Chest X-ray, PA view. Patient: 22 years old, sex M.
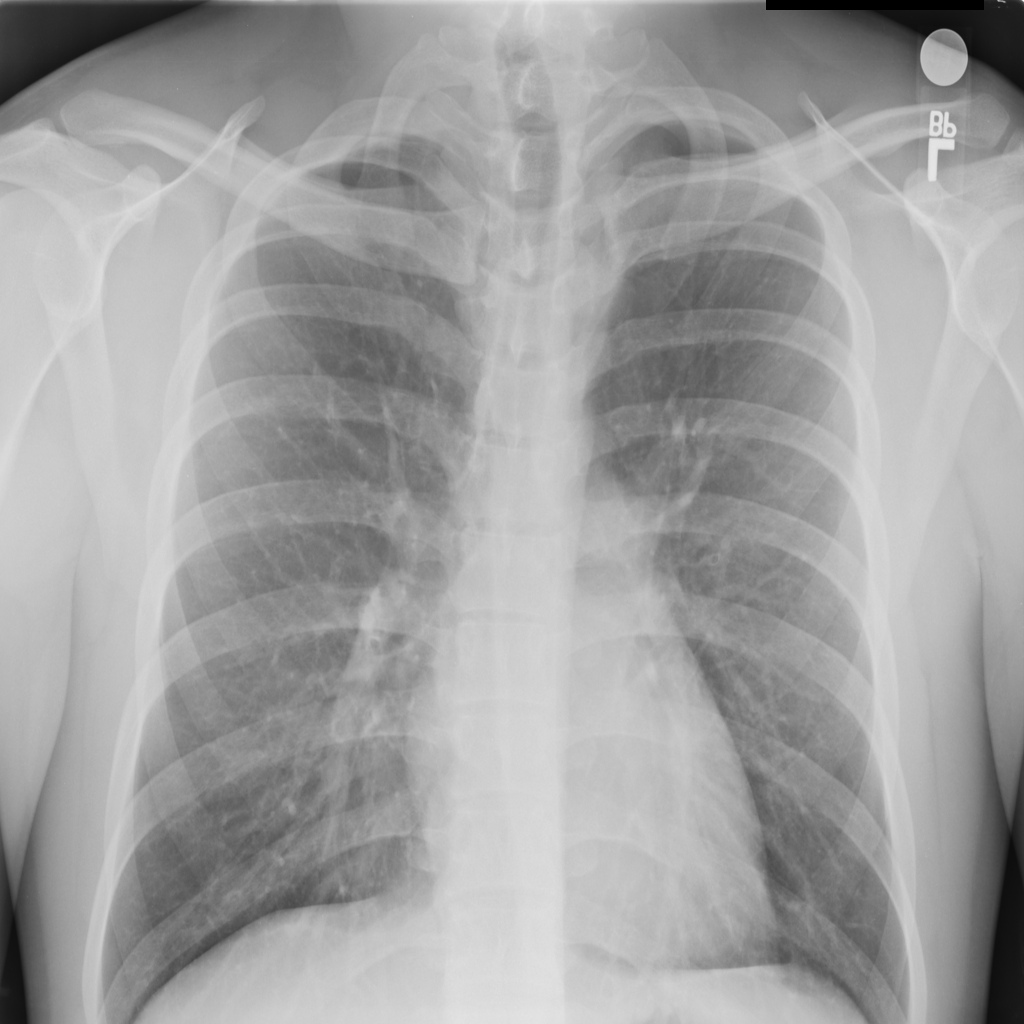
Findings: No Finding